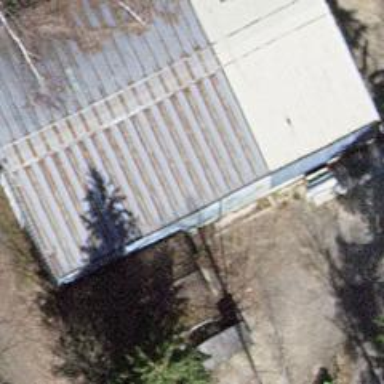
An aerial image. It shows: Warehouse.